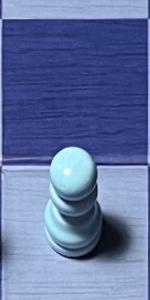
Label: Pawn_White